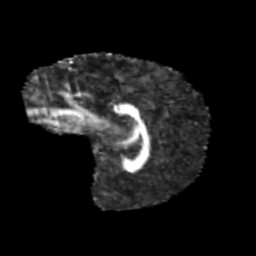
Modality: FA
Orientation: sagittal
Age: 11
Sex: female
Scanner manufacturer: siemens
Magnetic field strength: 3 T
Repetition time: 3.8 s
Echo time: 0.07 s